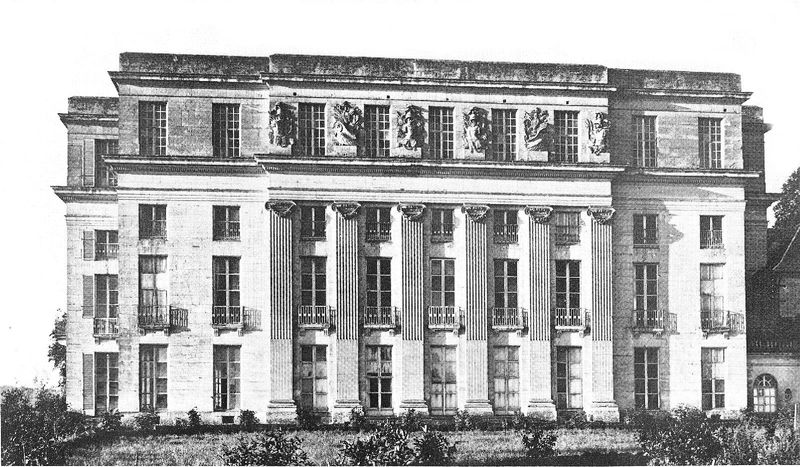
Titel: Schloss Bénouville
Künstler: Claude Nicolas Ledoux
Standort: Calvados, Schloss Bénouville (EU - F - Basse-Normandie)
Schlagwörter: himmel, fenster, garten, fassade, pilaster, balkone, foto, palast, villa, gesims, attika, lisene, hochreliefs, kannelir